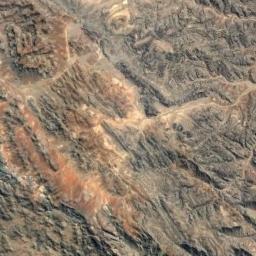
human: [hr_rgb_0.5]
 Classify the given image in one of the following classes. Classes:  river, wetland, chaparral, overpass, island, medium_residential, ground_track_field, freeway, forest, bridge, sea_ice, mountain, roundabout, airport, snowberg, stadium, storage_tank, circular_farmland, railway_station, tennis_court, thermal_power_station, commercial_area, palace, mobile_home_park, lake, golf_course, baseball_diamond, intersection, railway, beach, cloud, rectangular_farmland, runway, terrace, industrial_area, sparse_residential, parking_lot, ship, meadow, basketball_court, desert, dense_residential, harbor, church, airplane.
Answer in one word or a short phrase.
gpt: mountain